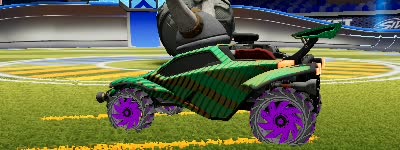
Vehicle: octane